Question: I have used linear layout (shown below) for data that i want to show in list view. how can i acheive this ?by using following code,i am getting blank listview, don't know why!
below is listview items

this is the code i am using
'''
public class ListAdapter extends BaseAdapter {
private LayoutInflater mInflater;
private Context context;
private ArrayList<Data> friendListData;
private class ViewHolder {
public TextView name;
public ImageView pro_image;
public TextView comment;
}
public ListAdapter(Context context, ArrayList<Data> friendDataList) {
// TODO Auto-generated constructor stub
super();
this.friendListData = friendDataList;
this.context = context;
}
// @Override
public int getCount() {
return friendListData.size();
}
// @Override
public Object getItem(int position) {
return position;
}
// @Override
public long getItemId(int position) {
return position;
}
@Override
public View getView(int position, View convertView, ViewGroup parent) {
ViewHolder holder = null;
mInflater = (LayoutInflater) context
.getSystemService(Activity.LAYOUT_INFLATER_SERVICE);
if (convertView == null) {
convertView = mInflater.inflate(R.layout.conversation_item, null);
holder = new ViewHolder();
holder.name = (TextView) convertView.findViewById(R.id.name);
holder.comment = (TextView) convertView.findViewById(R.id.comment);
holder.pro_image = (ImageView) convertView.findViewById(R.id.avatarPic);
convertView.setTag(holder);
}
else {
holder = (ViewHolder) convertView.getTag();
}
Data data = (Data) getItem(position);
holder.name.setText(data.getName());
holder.comment.setText(data.getComment());
holder.pro_image.setImageResource(data.getPro_image());
return convertView;
}
public class Data {
String name;
String comment;
int pro_image;
}
}
'''
and in MainActivity.java ,i am using adapter like this
'''
lv = (ListView) findViewById(R.id.ListView);
friendsDataList = new ArrayList<Data>();
adapter = new ListAdapter(MainActivity.this, friendsDataList);
lv.setAdapter(adapter);
'''
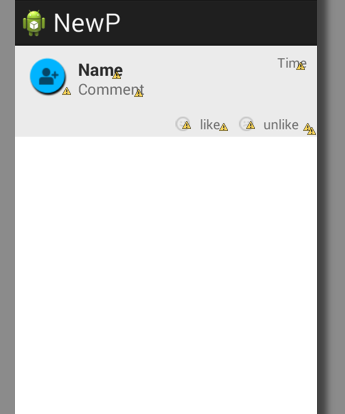
Answer: You need to check your arraylist size like...
'''
Log.i("====SIZE=======","======>"+friendsDataList.size());
adapter = new ListAdapter(MainActivity.this, friendsDataList);
'''
Declare your Data in different class.
'''
public class Data {
String name;
String comment;
int pro_image;
}
'''
Add values in your ArrayList for testing purpose like..
'''
Data data=new Data();
data.name="nidhi";
data.comment="Android developer";
friendDataList.add(data);
Data data=new Data();
data.name="Hardy";
data.comment="Android developer. Ready to help you.";
friendDataList.add(data);
'''
Before this line :
'''
adapter = new ListAdapter(MainActivity.this, friendsDataList);
'''